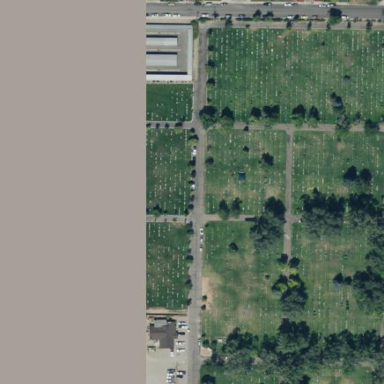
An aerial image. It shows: Cemetery.